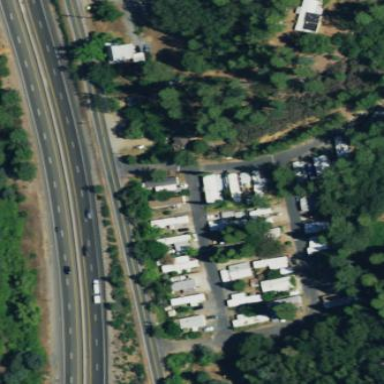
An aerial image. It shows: Residential area known as mobile home park.